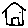
Label: house